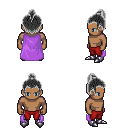
a pixel art fantasy rpg character, male body template, human, dark skin, lavender cape, red pants, gray short topknot hairstyle, metal boots, four views (front, back, left, right), 2x2 character sprite sheet, small pixel art, hard edges, no anti-aliasing